Question: Good day
I am trying to make both of the macros work in the same range since I want the drop down it that is created there to be able to check if there is a value in the column next to it get that rows values and also still be able to run the first macro. see picture attached since I don't think I am explaining properly what I want.
So in the picture in column A is set number. Column B has the dropdown where the first macro was implemented which enables it to be able to get values from column A and also be able to add a value to show 2+3 , I need it then to be able to get the values of stream C and actually add them in column C
attached is my current code and a picture of a example that doesn't necessarily work with the code just an example show what I mean.
'''
Private Sub Worksheet_Change(ByVal Target As Range)
Dim Oldvalue As String
Dim Newvalue As String
Dim nommer As Integer
Dim finder As Range
On Error GoTo Exitsub
If Target.Column = 3 Then <------- here is macro 1
If Target.SpecialCells(xlCellTypeAllValidation) Is Nothing Then
GoTo Exitsub
Else: If Target.Value = "" Then GoTo Exitsub Else
Application.EnableEvents = False
Newvalue = Target.Value
Application.Undo
Oldvalue = Target.Value
If Oldvalue = "" Then
Target.Value = Newvalue
Else
Target.Value = Oldvalue & "+ " & Newvalue
End If
End If
End If
If Not Intersect(Target, Range("J9")) Is Nothing Then
Select Case Range("J9")
Case "A": toets_my_ws
End Select
End If
Application.EnableEvents = True
Exitsub:
Application.EnableEvents = True
If Target.Column = "3" Then <------- here is macro 2
nommer = ActiveCell.Value
Else: If Target.Value = "" Then GoTo Exitsub Else
Set finder = Range("B9:B40").Find(what:=ActiveCell.Value,LookIn:=xlValues, lookat:=xlWhole)
ActiveCell.Offset(0, 3).Value = finder.Offset(0, 4).Value
ActiveCell.Offset(0, 5).Value = finder.Offset(0, 6).Value
End If
End Sub
'''

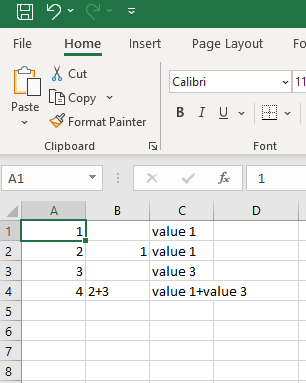
Answer: You can only have one event of this type as it works for the entire worksheet. So if you have multiple criteria for what happens when the worksheet changes you need to include all of that logic in the event. I have combined your logic in to one big thing but there is no way for me to tell if this was done correctly. You never use the variable 'nommer' so that does nothing. It's also not clear what 'toets_my_ws' is.
I would advise against using Worksheet change events as is slows down the worksheet considerably.
The better way to tackle this would be to use User Defined Functions (UDF). This way you can embed VBA in to a single cell without bogging down the whole sheet with logic every time you press a key.
HERE IS THE COMBINED LOGIC:
'''
Option Explicit
Private Sub Worksheet_Change(ByVal Target As Range)
Dim Oldvalue As String
Dim Newvalue As String
Dim nommer As Integer
Dim finder As Range
If Target.Value = vbNullString Then GoTo Exitsub
On Error GoTo Exitsub
If Target.Column = 3 Then
nommer = ActiveCell.Value
If Target.SpecialCells(xlCellTypeAllValidation) Is Nothing Then
GoTo Exitsub
Else
Application.EnableEvents = False
Newvalue = Target.Value
Application.Undo
Oldvalue = Target.Value
If Oldvalue = "" Then
Target.Value = Newvalue
Else
Target.Value = Oldvalue & "+ " & Newvalue
End If
End If
Else
Set finder = Range("B9:B40").Find(what:=ActiveCell.Value, LookIn:=xlValues, lookat:=xlWhole)
ActiveCell.Offset(0, 3).Value = finder.Offset(0, 4).Value
ActiveCell.Offset(0, 5).Value = finder.Offset(0, 6).Value
End If
If Not Intersect(Target, Range("J9")) Is Nothing Then
Select Case Range("J9")
Case "A"
toets_my_ws
End Select
End If
Exitsub:
Application.EnableEvents = True
End Sub
'''
HERE IS INFORMATION ABOUT UDFS:
<URL>